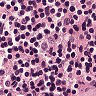
Metastatic tissue present: no